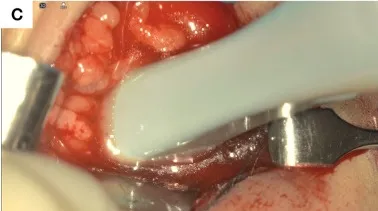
Summary of the main surgical steps. ; localization of the hemangioma within the periorbit using ultrasound.
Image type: medical_photograph (other_medical_photograph)